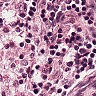
Metastatic tissue present: no